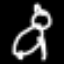
Label: frog